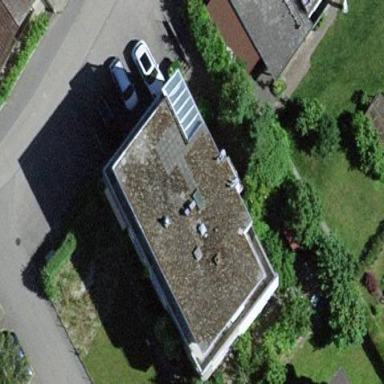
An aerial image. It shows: Residential building.